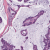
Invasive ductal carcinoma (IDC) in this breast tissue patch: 1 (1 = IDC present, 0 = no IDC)